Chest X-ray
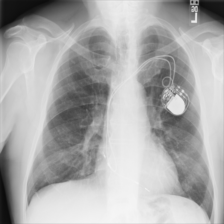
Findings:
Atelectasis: negative
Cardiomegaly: negative
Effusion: negative
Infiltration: negative
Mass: negative
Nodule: negative
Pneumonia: negative
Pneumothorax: negative
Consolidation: negative
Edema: negative
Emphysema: negative
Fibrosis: negative
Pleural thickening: negative
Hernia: negative